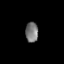
Tissue: lung
Cell type: T cells
Senescence score: 0.2229
Nuclear area (px): 254
Mean DAPI intensity: 117.886